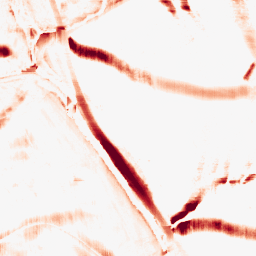
Category: morphological
Decomposition family: morphological_rect
Decomposition parameters: operation: opening
width: 20
height: 20
Upsampling method: bicubic
Upsampling parameters: scale: 2
Upsampling scale: 2